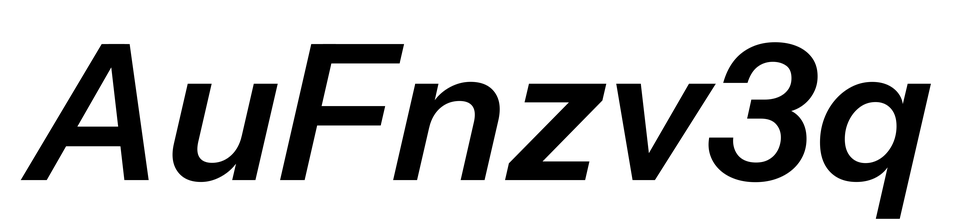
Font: InstrumentSans-Italic_SemiBold_Italic